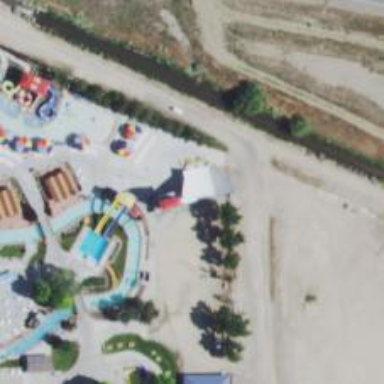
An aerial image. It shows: Water slide attraction.